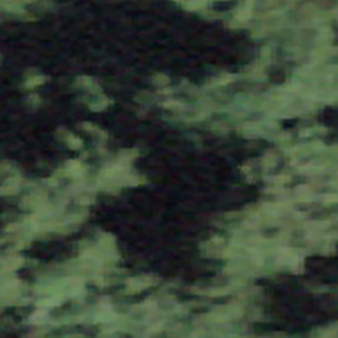
Label: other